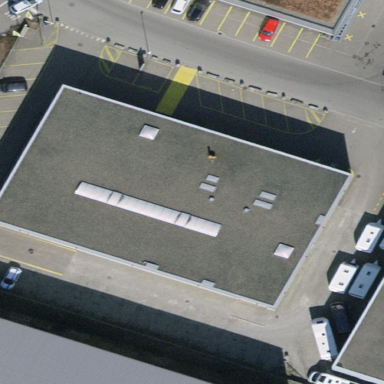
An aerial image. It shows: Industrial building.